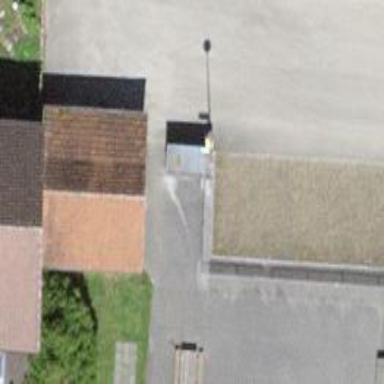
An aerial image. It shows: Post box is visible.